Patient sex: M
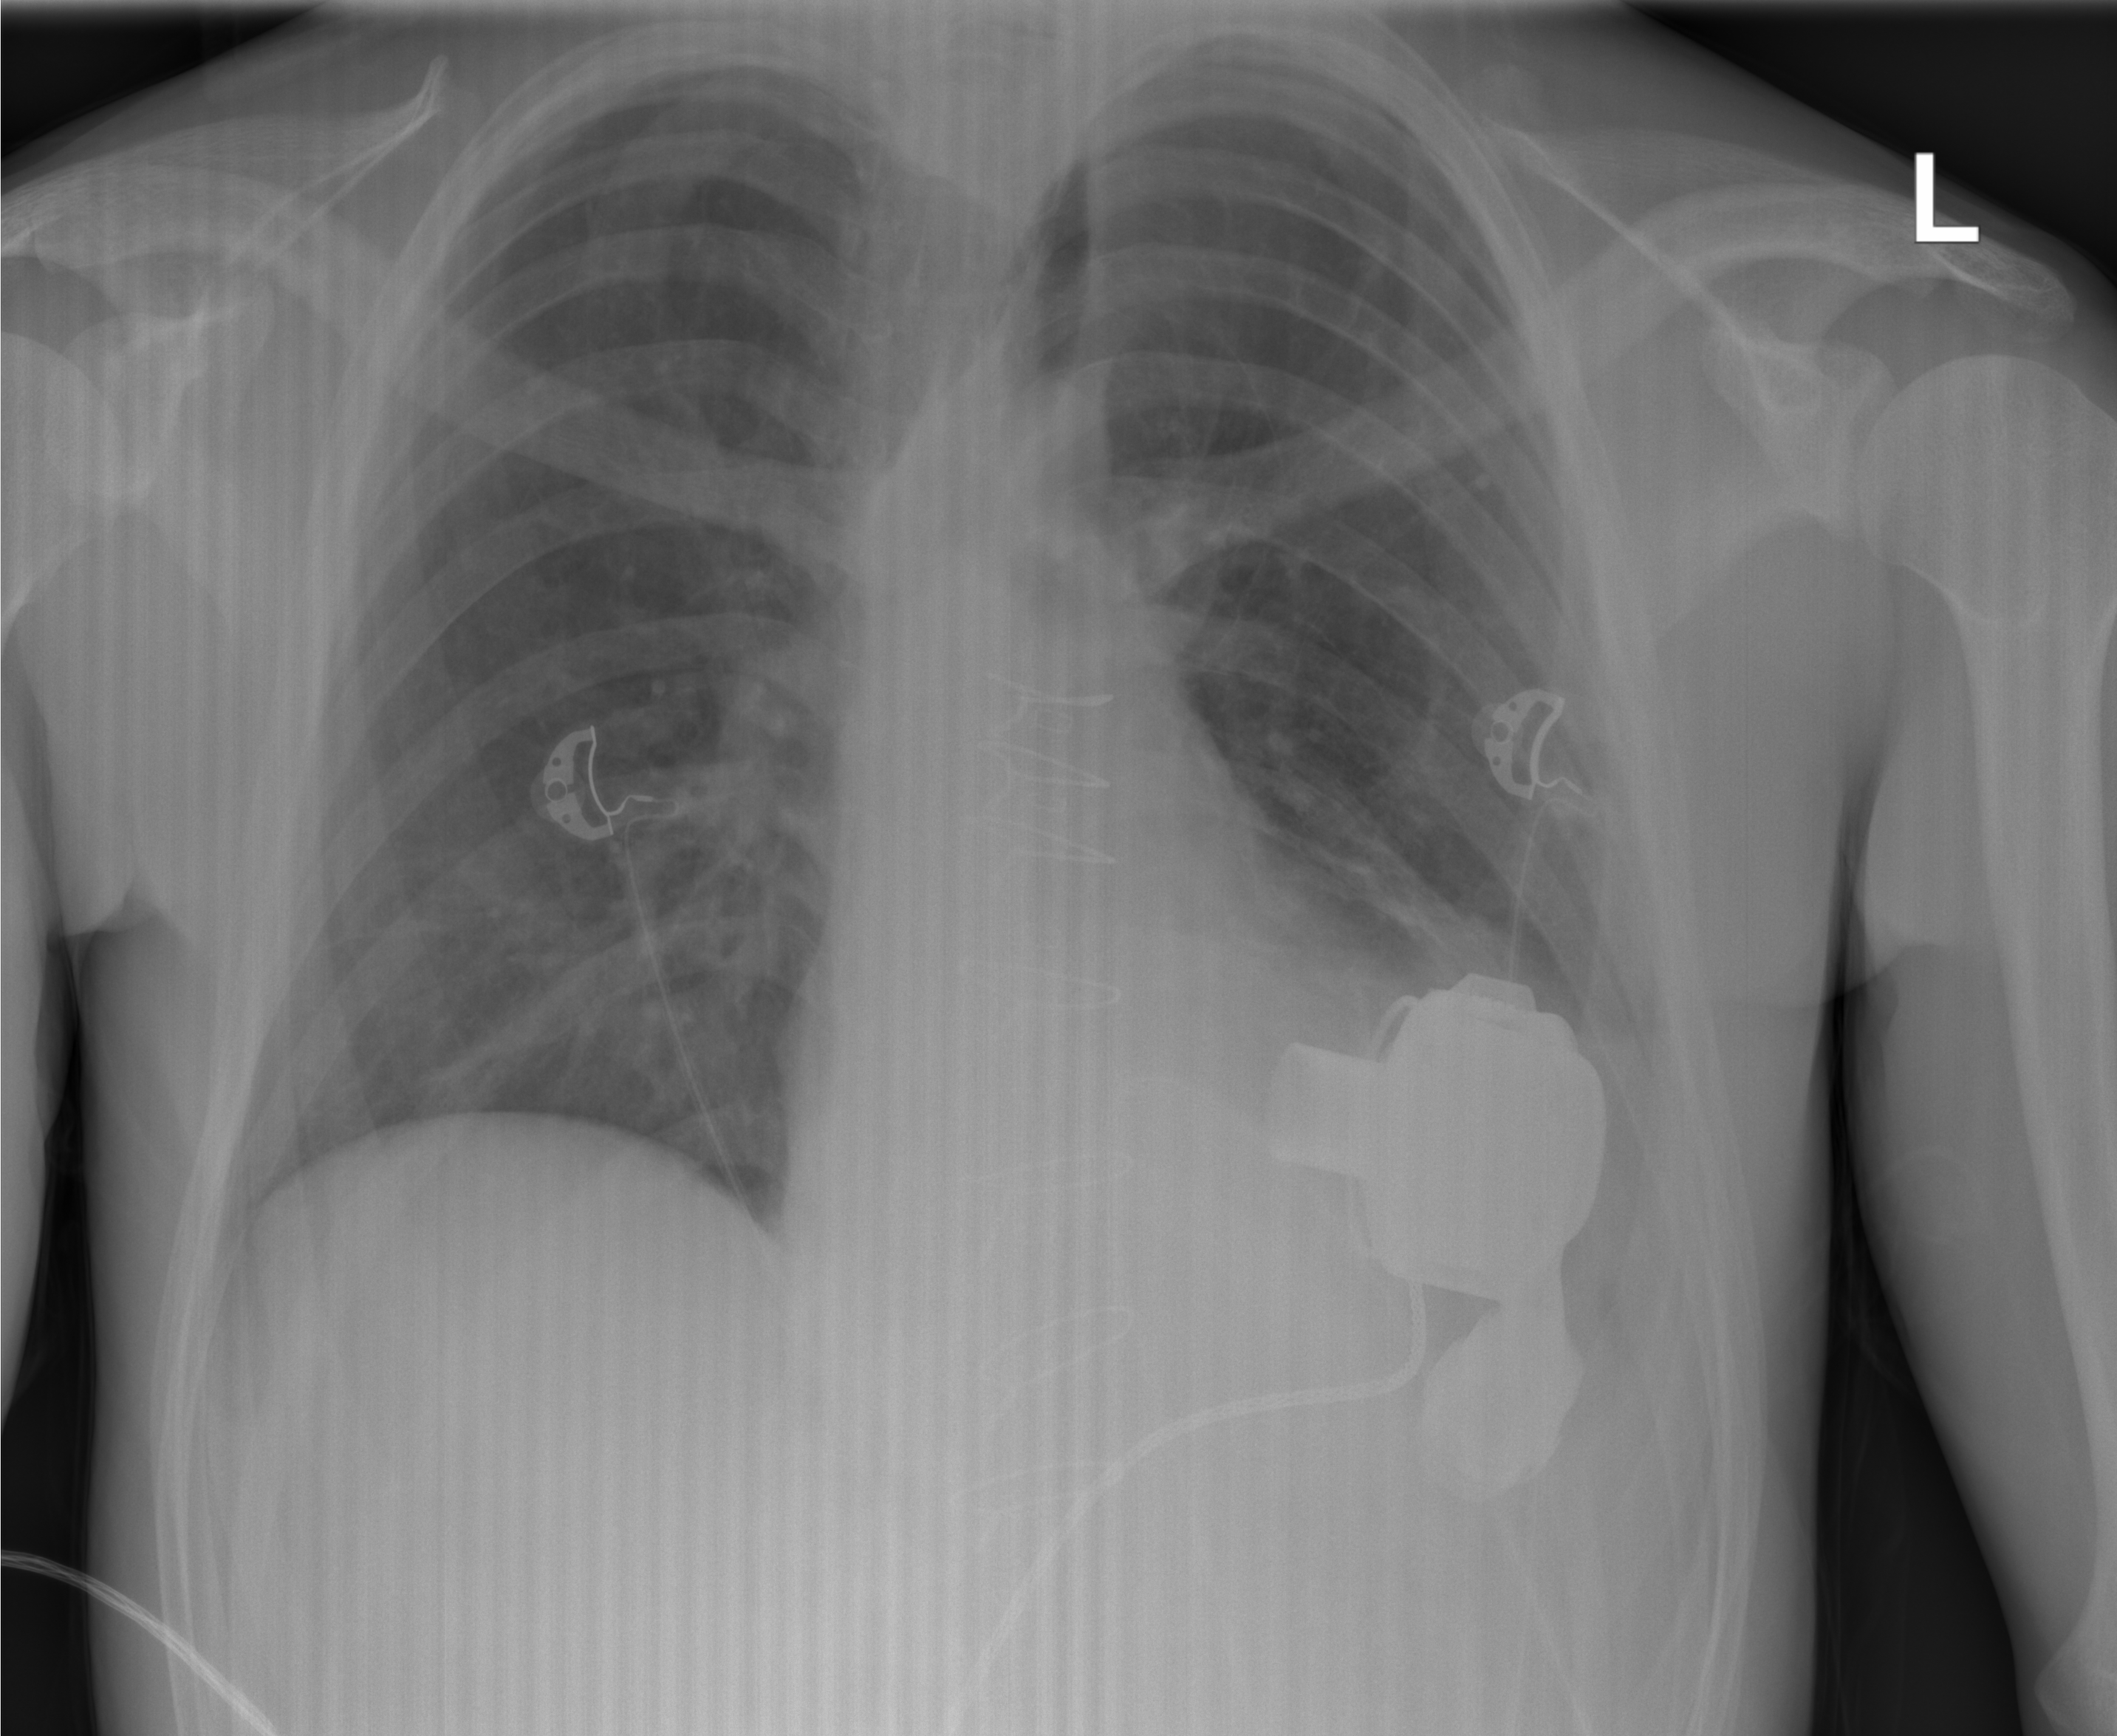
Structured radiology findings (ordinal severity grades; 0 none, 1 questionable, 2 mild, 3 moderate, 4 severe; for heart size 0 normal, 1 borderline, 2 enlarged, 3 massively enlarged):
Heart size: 0
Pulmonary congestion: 0
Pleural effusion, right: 0
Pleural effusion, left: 2
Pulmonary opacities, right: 1
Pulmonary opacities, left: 0
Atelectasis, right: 0
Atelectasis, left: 2